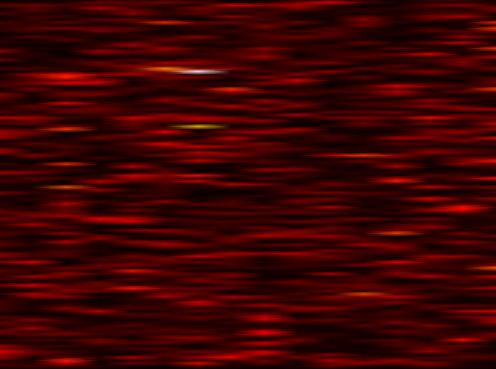
Label: UFMC